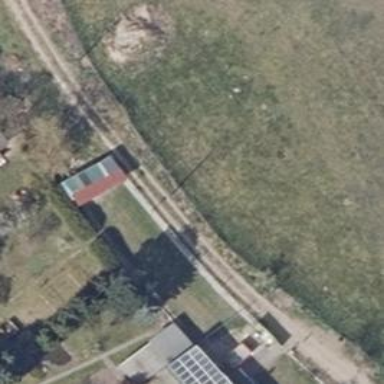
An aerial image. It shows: Abandoned railway.